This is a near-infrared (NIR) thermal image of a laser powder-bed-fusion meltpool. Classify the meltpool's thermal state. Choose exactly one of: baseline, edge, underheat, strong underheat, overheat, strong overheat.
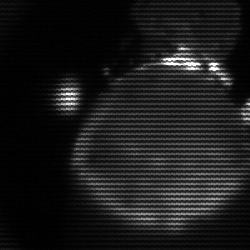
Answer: edge